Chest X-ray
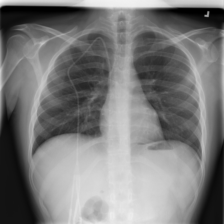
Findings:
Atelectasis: negative
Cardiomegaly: negative
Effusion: negative
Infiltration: negative
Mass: negative
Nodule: negative
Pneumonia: negative
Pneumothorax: negative
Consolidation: negative
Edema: negative
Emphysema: negative
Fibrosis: negative
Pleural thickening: negative
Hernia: negative